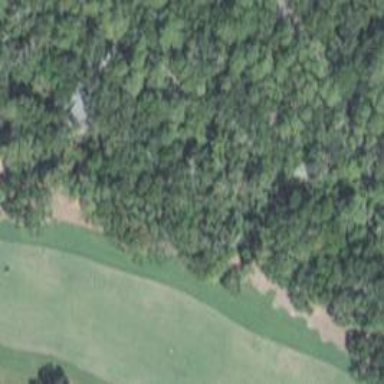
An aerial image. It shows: Grassy area designated as golf fairway.